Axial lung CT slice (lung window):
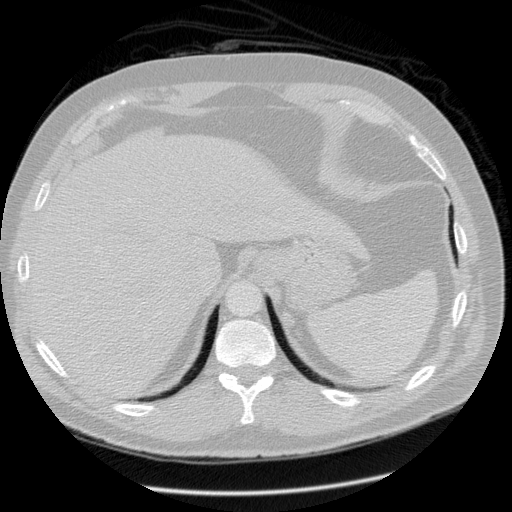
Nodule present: no